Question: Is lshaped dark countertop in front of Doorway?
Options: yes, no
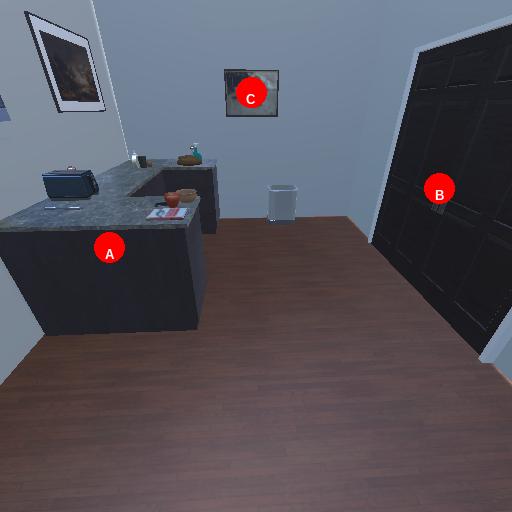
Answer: yes